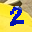
Label: 2